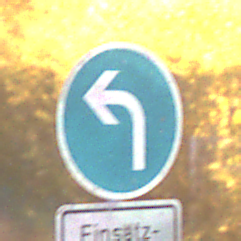
Verkehrszeichen: VorgeschriebeneFahrtrichtungLinks
Zusatzzeichen unten: BesondereFahrzeugeUndTransportgueter3
Umgebung: Outdoor, Urban
Tageszeit: Night
Wetter: PartlyCloudy
Licht: Artificial
Jahreszeit: NotSpecified
Kontrast: HighContrast